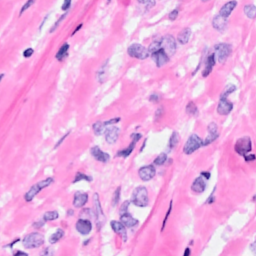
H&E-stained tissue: Breast